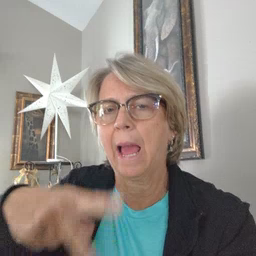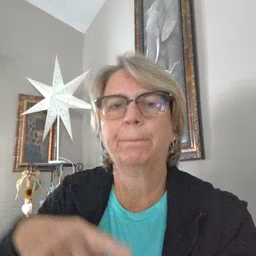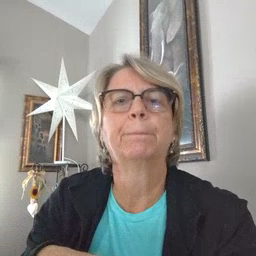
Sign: nap